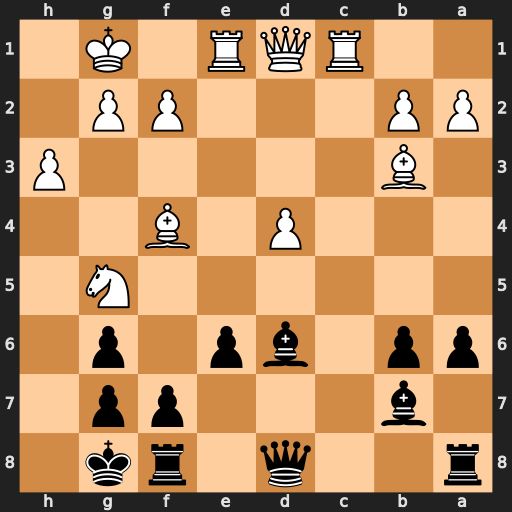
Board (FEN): r2q1rk1/1b3pp1/pp1bp1p1/6N1/3P1B2/1B5P/PP3PP1/2RQR1K1
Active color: b
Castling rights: -
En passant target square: -
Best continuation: Bxf4 Nxe6 fxe6